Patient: sex F, age 70
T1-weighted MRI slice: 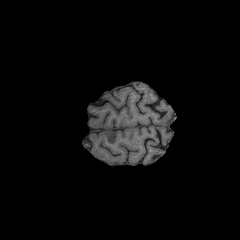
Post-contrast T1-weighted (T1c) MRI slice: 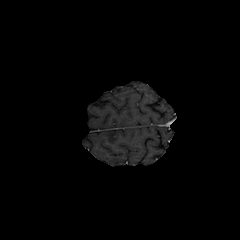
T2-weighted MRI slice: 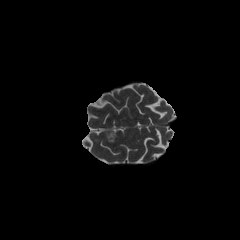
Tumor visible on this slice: yes
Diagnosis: Oligodendroglioma, IDH-mutant, 1p/19q-codeleted
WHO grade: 2